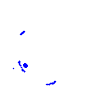
Particle: electron